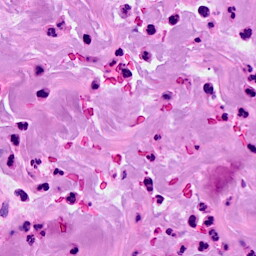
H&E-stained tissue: Breast